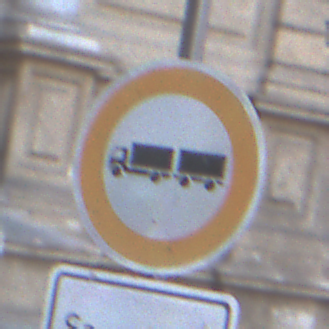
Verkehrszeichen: VerbotLastkraftwagenMitAnhaenger
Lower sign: ZeitangabenMitBeschraenkungAufWochentage8
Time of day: SunriseSunset
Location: Outdoor (Urban)
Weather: PartlyCloudy
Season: NotSpecified
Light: Natural